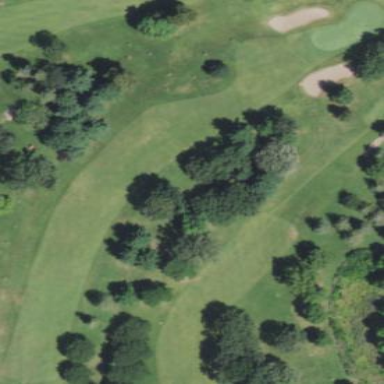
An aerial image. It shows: Golf fairway surrounded by grass.